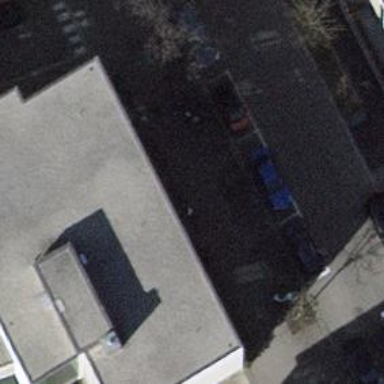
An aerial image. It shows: Cafe.